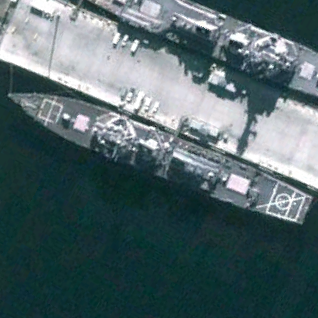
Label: destroyer